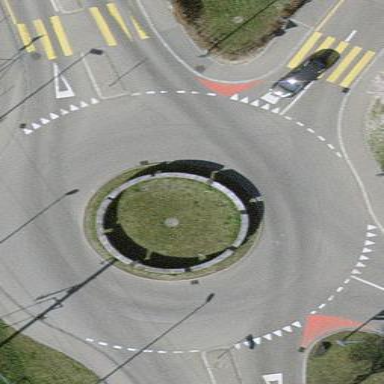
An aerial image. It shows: Secondary road with asphalt surface leading to roundabout.